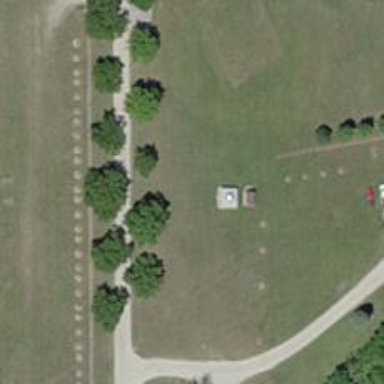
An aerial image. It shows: Observatory.